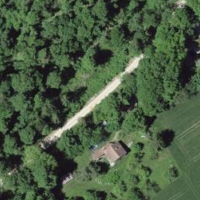
EUNIS habitat code: 44
Species observed at this site:
Neottia ovata